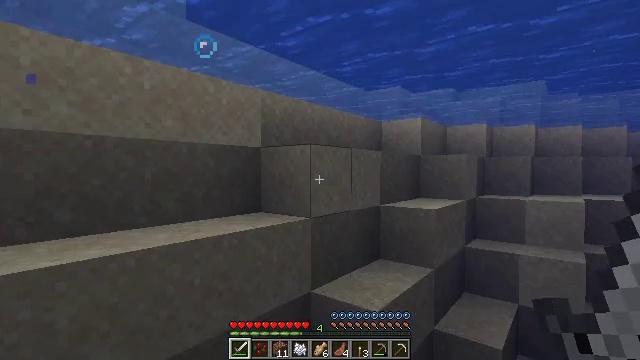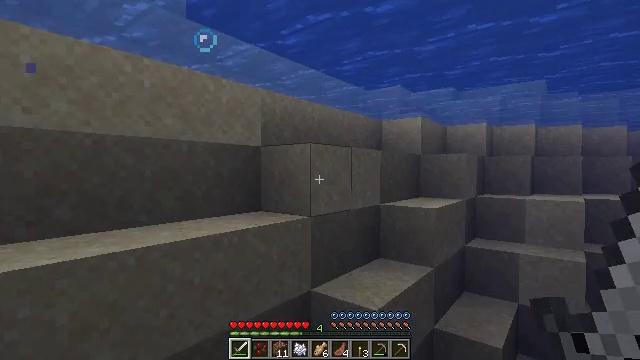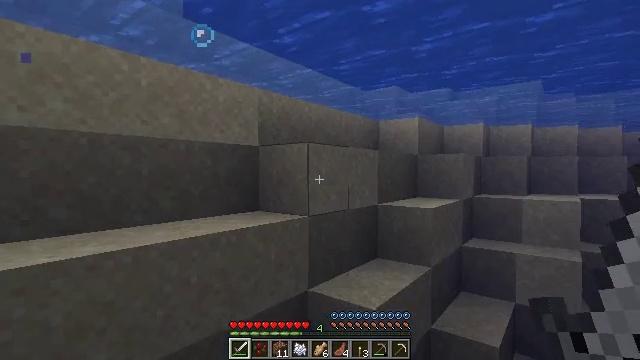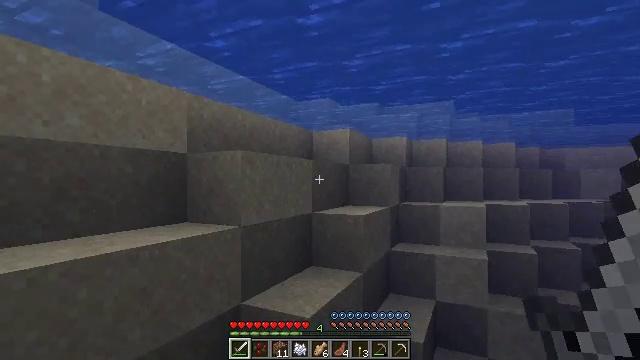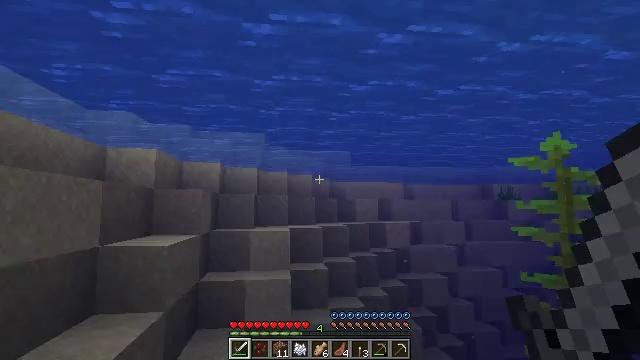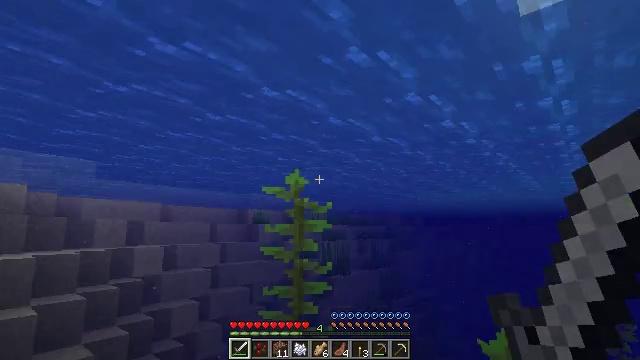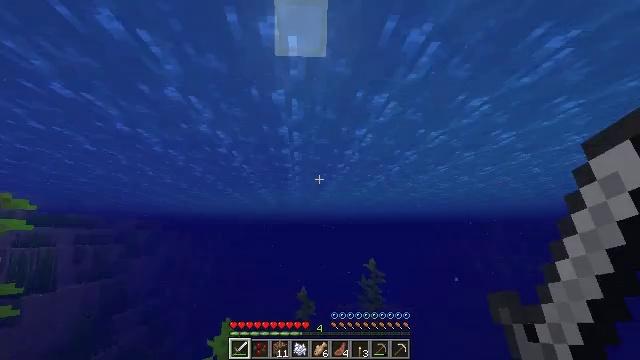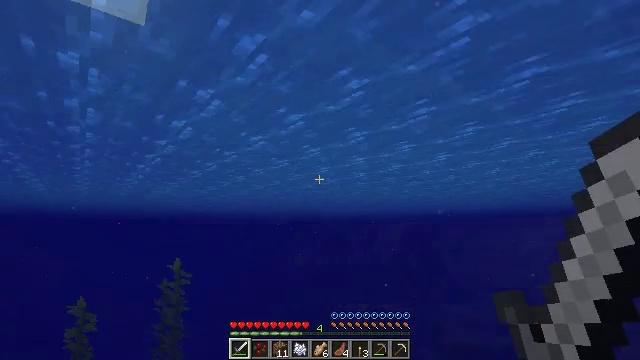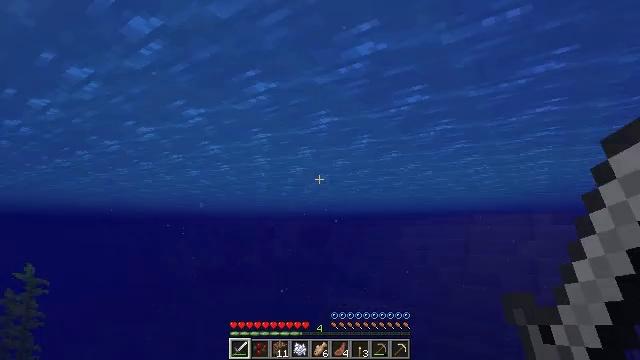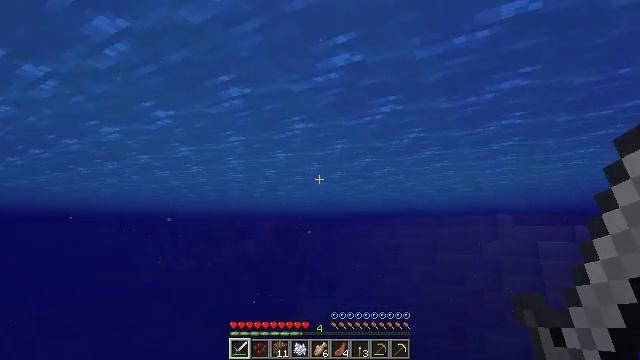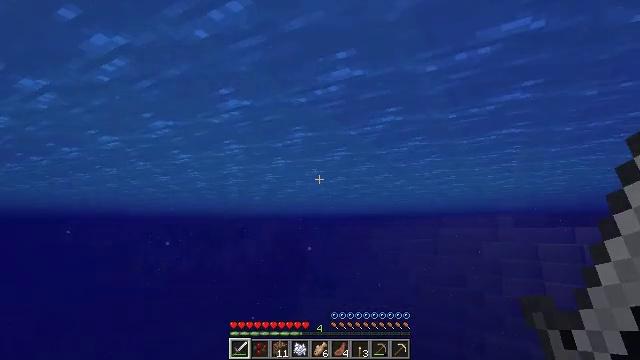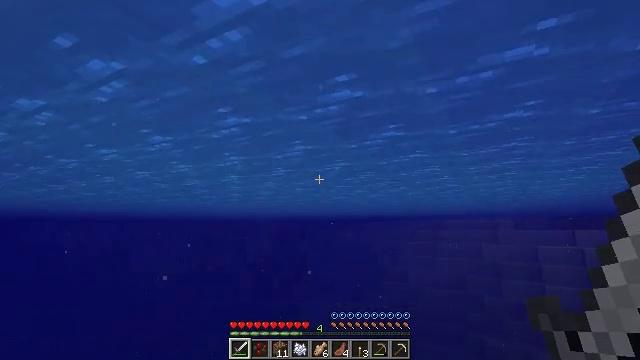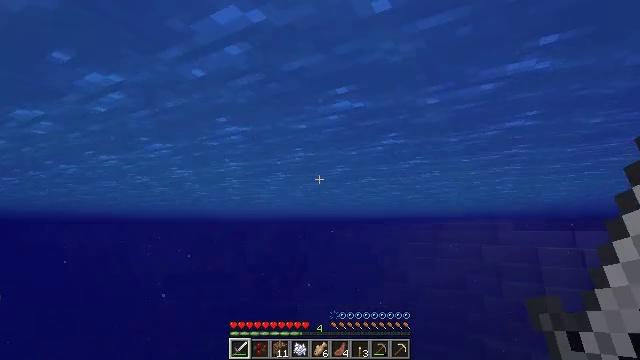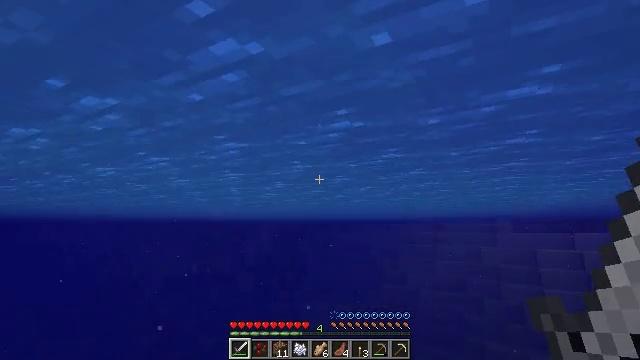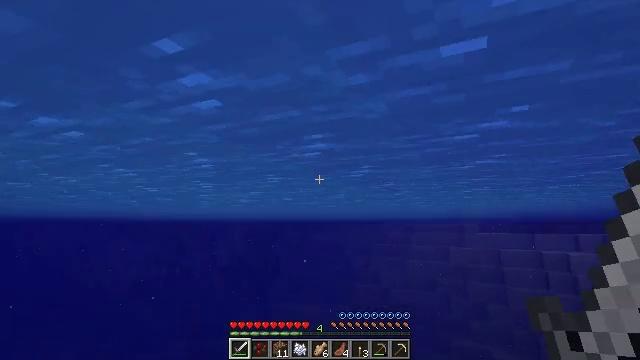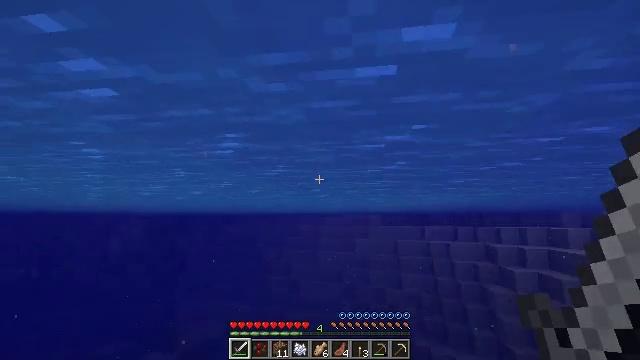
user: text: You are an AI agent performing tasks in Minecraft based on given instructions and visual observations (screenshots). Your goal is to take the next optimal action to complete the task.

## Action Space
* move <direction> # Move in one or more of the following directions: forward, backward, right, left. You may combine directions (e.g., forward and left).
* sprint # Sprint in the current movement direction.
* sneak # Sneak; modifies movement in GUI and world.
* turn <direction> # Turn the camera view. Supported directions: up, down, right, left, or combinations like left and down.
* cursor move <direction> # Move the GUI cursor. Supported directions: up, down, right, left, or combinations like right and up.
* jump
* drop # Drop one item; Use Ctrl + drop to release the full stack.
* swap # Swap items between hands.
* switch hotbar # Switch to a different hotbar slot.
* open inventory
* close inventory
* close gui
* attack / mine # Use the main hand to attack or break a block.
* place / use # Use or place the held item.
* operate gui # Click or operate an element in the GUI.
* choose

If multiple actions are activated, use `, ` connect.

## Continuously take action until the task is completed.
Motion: motion action
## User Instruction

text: Catch and defeat a cod.
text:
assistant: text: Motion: no_op
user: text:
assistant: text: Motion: no_op
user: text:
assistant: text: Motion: turn right and up
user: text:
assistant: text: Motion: turn right and up
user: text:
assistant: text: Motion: turn right and up
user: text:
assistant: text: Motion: turn right, jump
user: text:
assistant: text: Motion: turn right, jump
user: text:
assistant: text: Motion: turn right, jump
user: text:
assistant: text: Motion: turn right, jump
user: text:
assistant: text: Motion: jump
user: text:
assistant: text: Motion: jump
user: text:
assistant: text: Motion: jump
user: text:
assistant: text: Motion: jump
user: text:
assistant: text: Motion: turn right
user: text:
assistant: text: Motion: turn right and down
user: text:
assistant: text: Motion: turn right and down
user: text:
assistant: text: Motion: move forward, turn right and down
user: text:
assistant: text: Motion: move forward, turn right
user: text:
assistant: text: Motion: move forward, turn right
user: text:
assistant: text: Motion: move forward, turn right and down
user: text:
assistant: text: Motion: move forward, turn right and down, jump
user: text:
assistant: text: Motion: move forward, turn right and down, jump
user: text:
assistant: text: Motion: move forward, turn right, jump
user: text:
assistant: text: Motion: move forward, turn right, jump
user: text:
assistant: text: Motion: move forward, turn right, jump
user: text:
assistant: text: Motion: move forward, turn right, jump
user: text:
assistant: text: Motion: move forward, turn right, jump
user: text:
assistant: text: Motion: move forward, turn right, jump
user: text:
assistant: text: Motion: move forward, jump
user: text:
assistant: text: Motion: move forward, jump